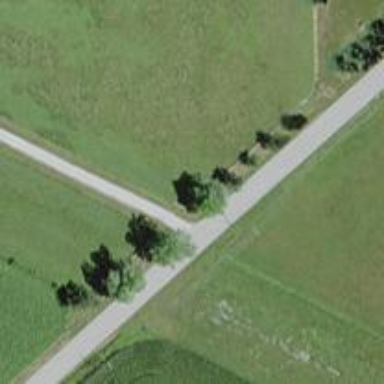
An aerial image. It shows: Unclassified road.